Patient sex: M
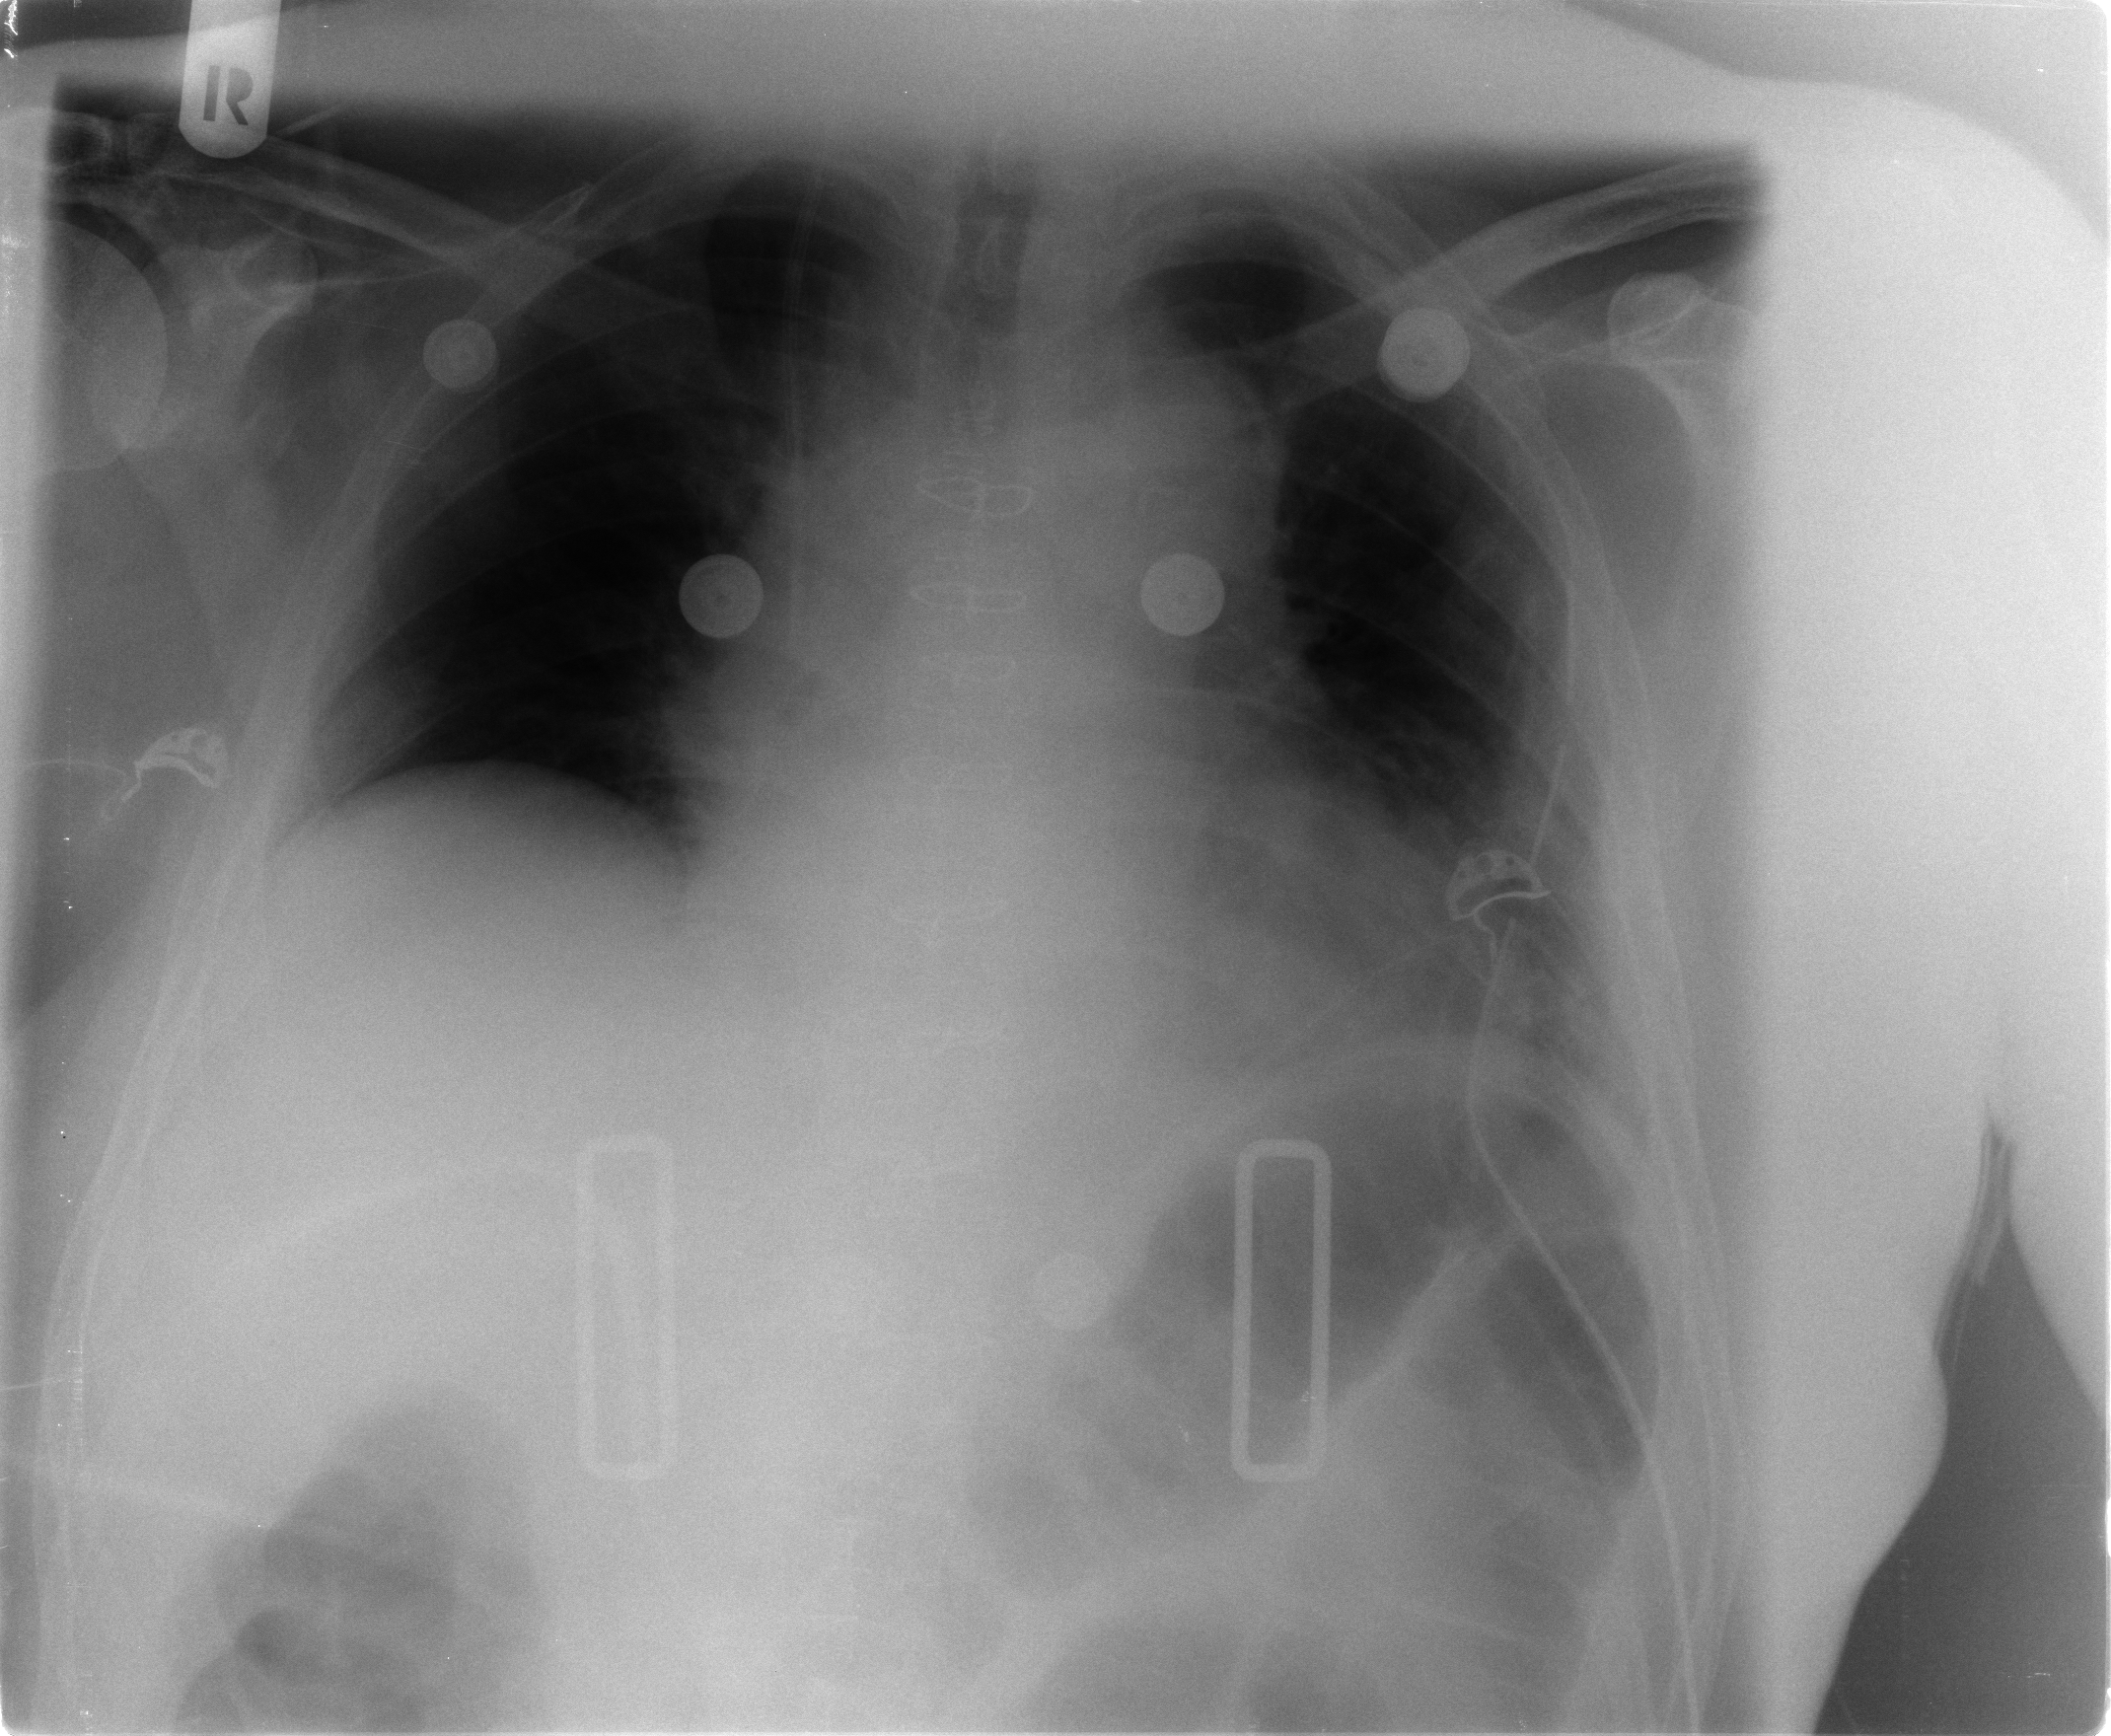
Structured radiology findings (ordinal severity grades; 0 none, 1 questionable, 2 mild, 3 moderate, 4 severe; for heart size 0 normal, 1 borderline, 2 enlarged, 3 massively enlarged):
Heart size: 2
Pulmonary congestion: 1
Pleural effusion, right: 0
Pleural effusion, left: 1
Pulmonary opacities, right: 0
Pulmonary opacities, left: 0
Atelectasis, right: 0
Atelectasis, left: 2